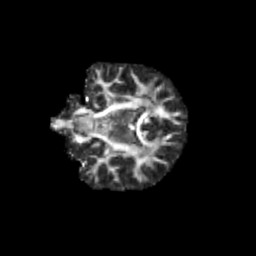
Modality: FA
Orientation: coronal
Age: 13
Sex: female
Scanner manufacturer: siemens
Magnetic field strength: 3 T
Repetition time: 3.8 s
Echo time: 0.07 s